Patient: sex F, age 58
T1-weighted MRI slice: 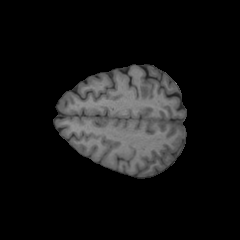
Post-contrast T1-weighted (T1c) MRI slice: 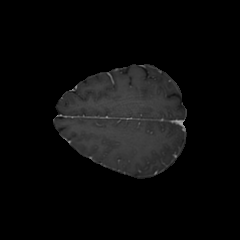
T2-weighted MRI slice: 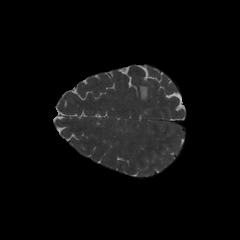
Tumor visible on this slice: yes
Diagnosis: Glioblastoma, IDH-wildtype
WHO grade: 4